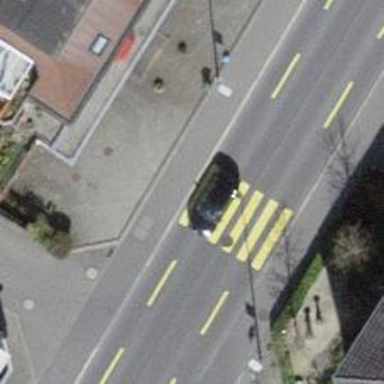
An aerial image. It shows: Kerb barrier.